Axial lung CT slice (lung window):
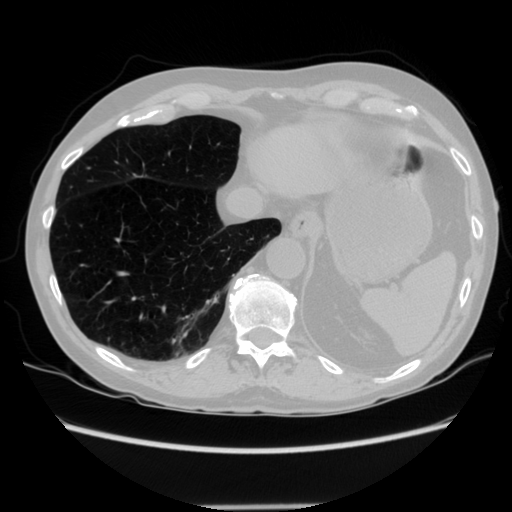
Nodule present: no